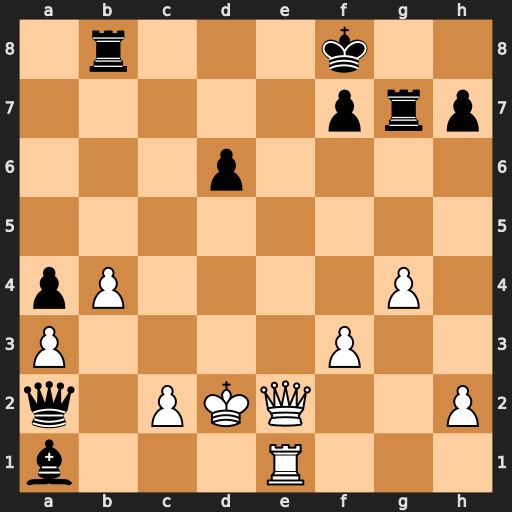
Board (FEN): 1r3k2/5prp/3p4/8/pP4P1/P4P2/q1PKQ2P/b3R3
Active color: w
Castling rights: -
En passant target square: -
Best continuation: Qe7+ Kg8 Qe8+ Rxe8 Rxe8#